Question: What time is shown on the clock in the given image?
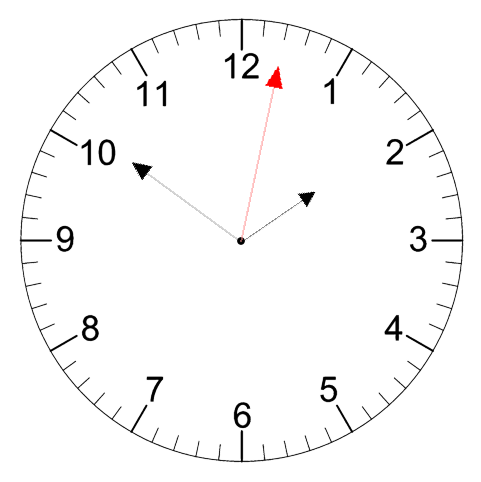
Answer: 01:51:02